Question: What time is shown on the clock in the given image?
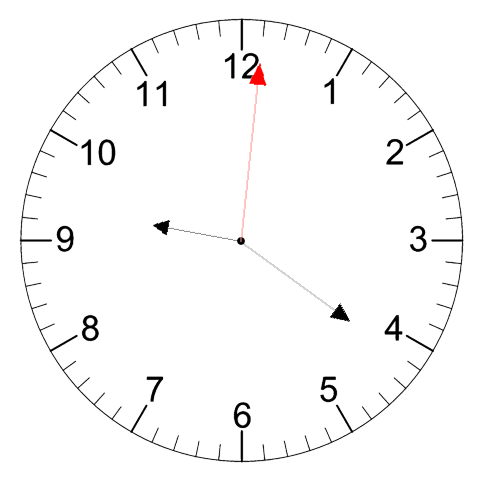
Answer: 09:21:01